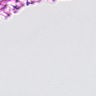
Metastatic tissue present: no